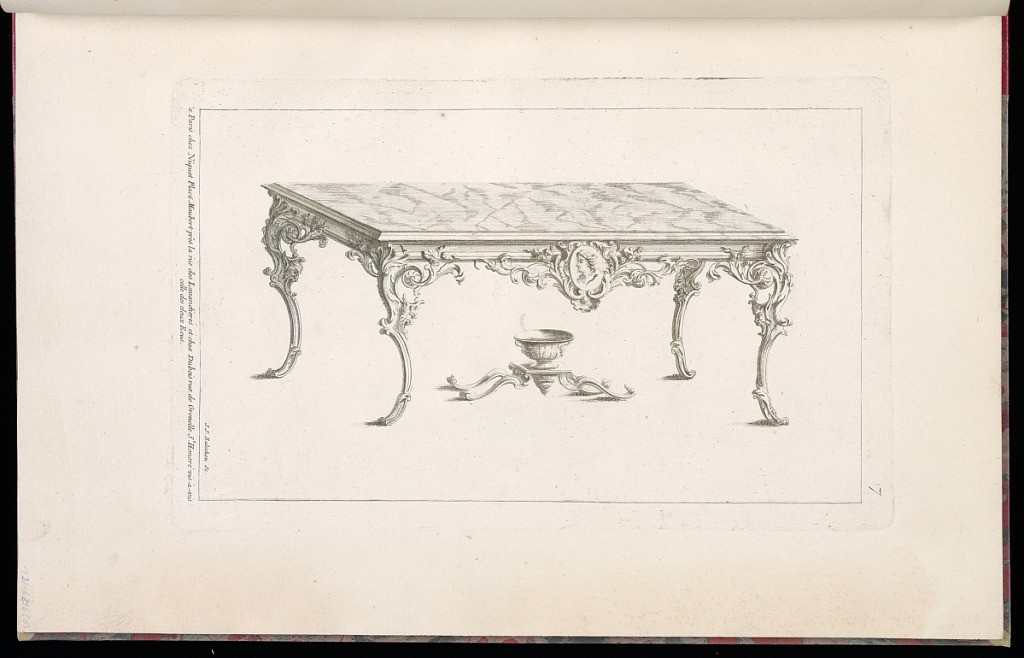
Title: Design for a Table
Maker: Thomas Lainé, French, 1682 – 1739
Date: late 18th century
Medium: Etching on laid paper
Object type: Print
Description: A printed sheet from a series of thirty designs for moldings, carved frames, doors, chimneys and liturgical objects. Design for a table, with a marble top and ornate rococo-style legs and frame, featuring a roundel portrait, mascarons, acanthus leaves, shells, fronds, foliage and scrolls. A small freestanding vase on a footed socle under the table. The plate is signed and numbered.